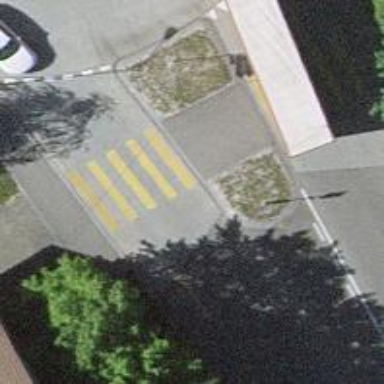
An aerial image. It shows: Uncontrolled zebra crossing with notable zebra markings.